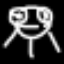
Label: frog